Question: I am working with DataList in asp.net C#. I want to add strings as an item to datalist. I do this by following code:
'''
ArrayList al = new ArrayList();
for (int i = 0; i < 2; i++) {
al.Add(i.toString());
}
DataList2.DataSource = al;
DataList2.DataBind();
'''
But when I run the program I cannot see the numbers 0 and 1. Instead I see following picture as datalist:

Where is my numbers? Does someone know any solution? Note that the task is to add to the datalist the array of string.
The datalist code is:
'''
<asp:DataList ID="DataList2" runat="server" BackColor="White"
BorderColor="#CC9966" BorderStyle="None" BorderWidth="1px" CellPadding="4"
GridLines="Both">
<FooterStyle BackColor="#FFFFCC" ForeColor="#330099" />
<HeaderStyle BackColor="#990000" Font-Bold="True" ForeColor="#FFFFCC" />
<ItemStyle BackColor="White" ForeColor="#330099" />
<SelectedItemStyle BackColor="#FFCC66" Font-Bold="True" ForeColor="#663399" />
</asp:DataList>
'''
Moreover, is it possible to add scroll to the datalist?
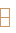
Answer: Add to your DataList an 'ItemTemplate' as below:
'''
<ItemTemplate>
<%# Container.DataItem %>
</ItemTemplate>
'''